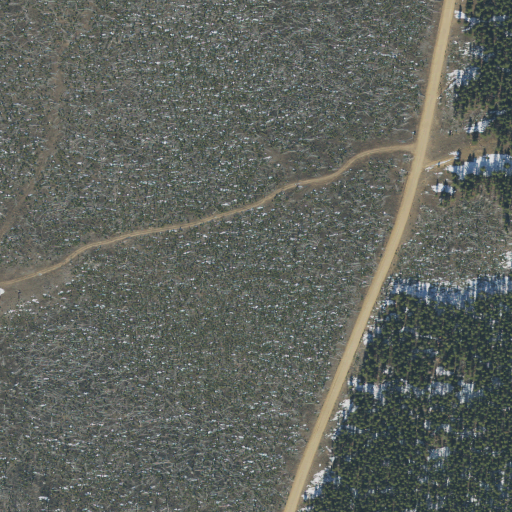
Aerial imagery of mountain in Utah named Pole Mountain containing shrub, evergreen forest, open development, and barren land